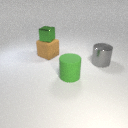
large brown rubber cube below small green metal cube